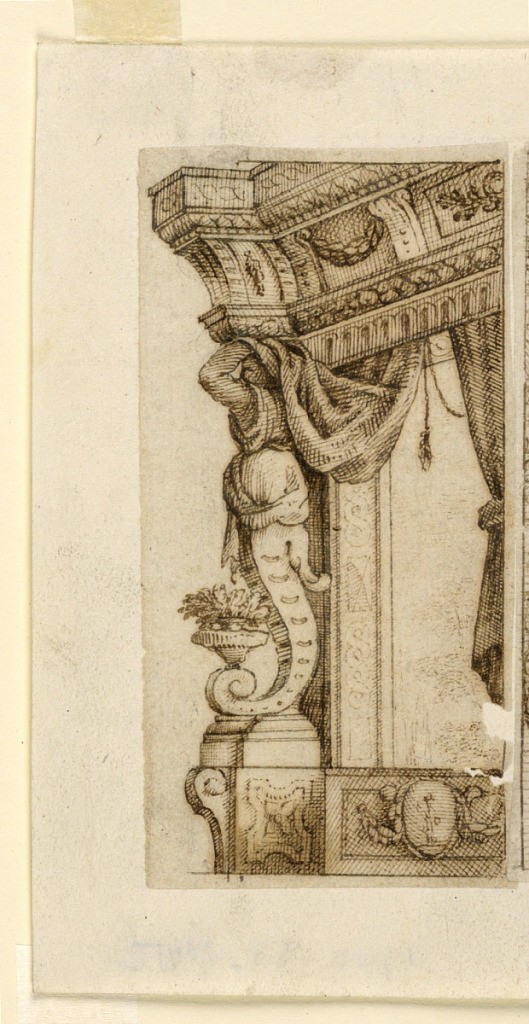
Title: Stage Design: Window of a Pavilion
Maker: Giuseppe Barberi, Italian, 1746–1809
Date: ca. 1675 - 1690
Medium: Pen and bistre on paper
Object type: Drawing
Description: A right side. The window is at right, seen in foreshortening. A curtain hangs in its opening, the one wing of which is laid upon the gaine supporting the entablature. Upon its lower spiral stands a flower pot. Framing line except at left.